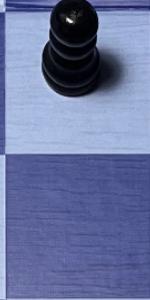
Label: Empty